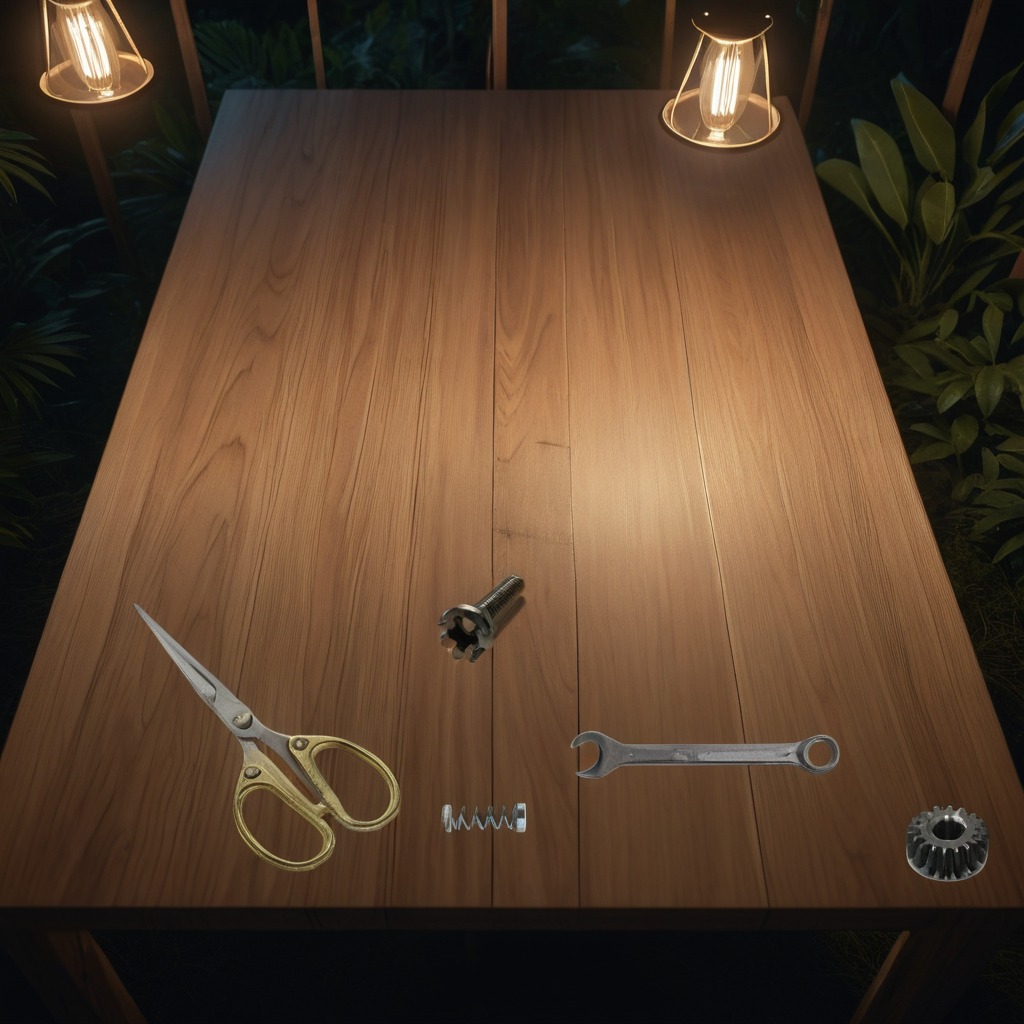
A steel gear with teeth, a metal machine screw, a coiled metal spring, a pair of scissors, and a wrench are lying on the wooden table.